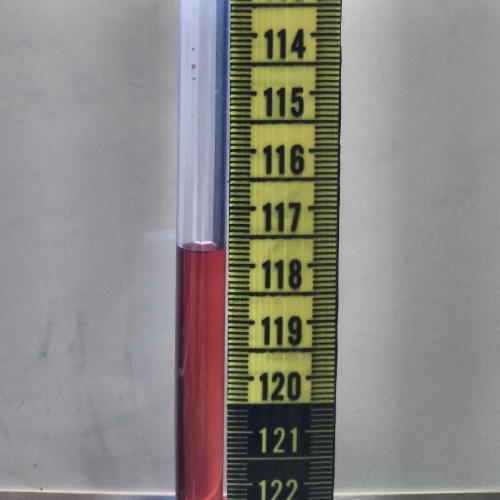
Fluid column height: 117.8 cm